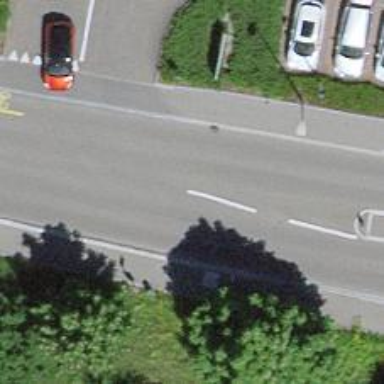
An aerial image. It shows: Public transport stop position.